Question: While looking for ways to add an ordered to-many relationship to my Core Data model, with the least possible amount of changes to the model, I noticed an option of the to-many relationship that says 'ordered' (see screenshot below). Wow, sounds great, but what does it do?
My SQLite store is not complaining when I check or uncheck it, and my app still compiles and runs fine too. I was thinking maybe the lightweight migration takes care of the change, but from the looks of it, all my custom 'NSManagedObject' subclasses work without the need for modification too, so what's going on?

To summarize the questions:
- 'ordered''NSSet''NSArray'- - -
Many thanks!
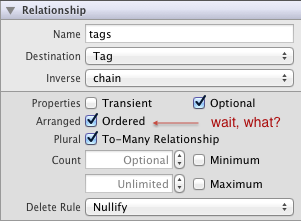
Answer: Ordered relationships allow you to assign an arbitrary ordering to related objects. You can think of this as ordering colors from your most to least favorite, rather than sorting by date, title, etc.
Before this feature was added ordering was implemented by creating a position attribute, then manually updating the position indexes for items whenever the user reordered them. If you have a large number of items, using the built in ordering can be more expensive than implementing this manually, as described above.